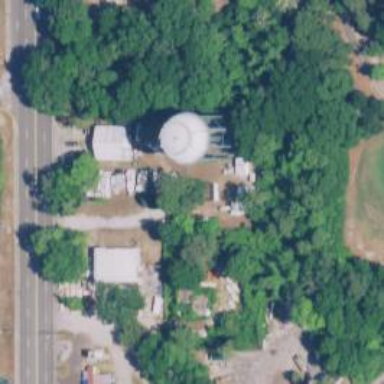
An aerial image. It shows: Water tower that is man-made.